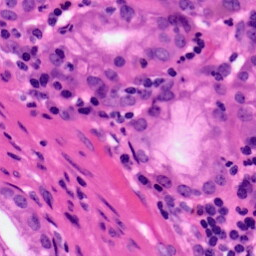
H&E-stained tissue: Pancreatic